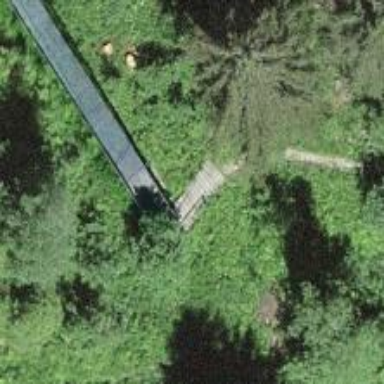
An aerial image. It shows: Pedestrian bridge with metal surface. The track type is grade 2.